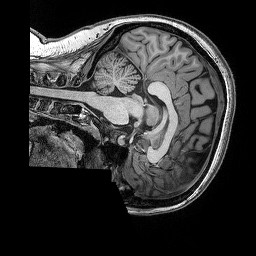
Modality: T1w
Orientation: sagittal
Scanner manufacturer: siemens
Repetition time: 2.5 s
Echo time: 0.00341 s